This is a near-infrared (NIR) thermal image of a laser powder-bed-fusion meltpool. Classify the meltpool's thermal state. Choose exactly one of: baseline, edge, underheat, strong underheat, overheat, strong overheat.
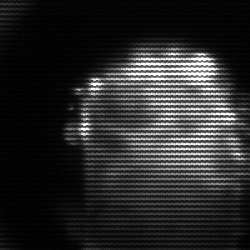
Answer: baseline